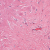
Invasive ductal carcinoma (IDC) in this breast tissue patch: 0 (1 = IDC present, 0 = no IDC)